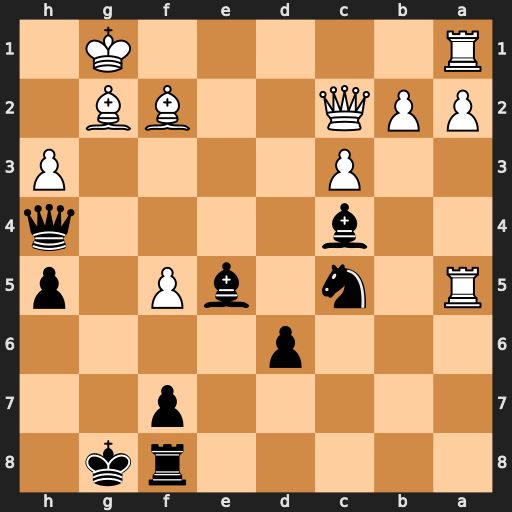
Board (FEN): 5rk1/5p2/3p4/R1n1bP1p/2b4q/2P4P/PPQ2BB1/R5K1
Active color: b
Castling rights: -
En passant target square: -
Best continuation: Qf4 Bxc5 Qh2+